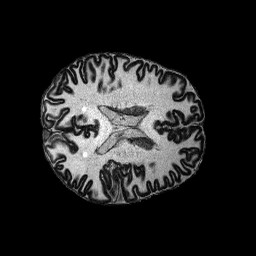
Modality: MP2RAGE
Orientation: axial